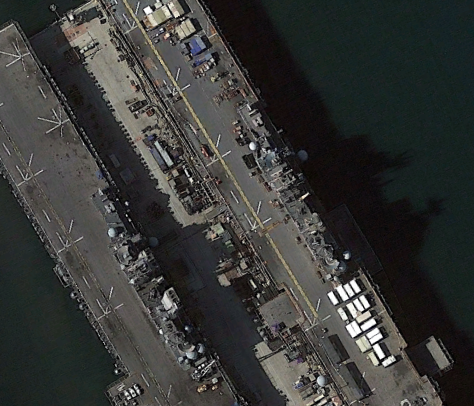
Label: Wasp-class_assault_ship